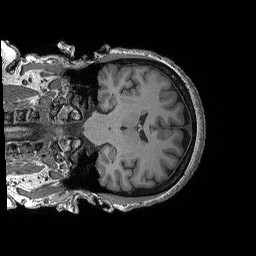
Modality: T1w
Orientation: coronal
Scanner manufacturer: siemens
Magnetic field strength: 3 T
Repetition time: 2.3 s
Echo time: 0.00298 s